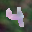
Label: 4